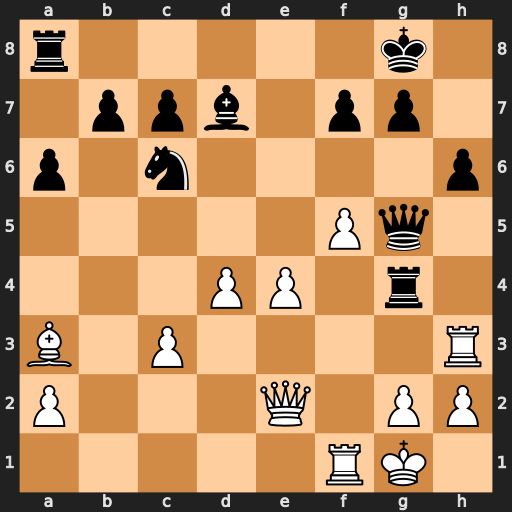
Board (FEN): r5k1/1ppb1pp1/p1n4p/5Pq1/3PP1r1/B1P4R/P3Q1PP/5RK1
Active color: w
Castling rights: -
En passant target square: -
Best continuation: Bc1 Rxg2+ Qxg2